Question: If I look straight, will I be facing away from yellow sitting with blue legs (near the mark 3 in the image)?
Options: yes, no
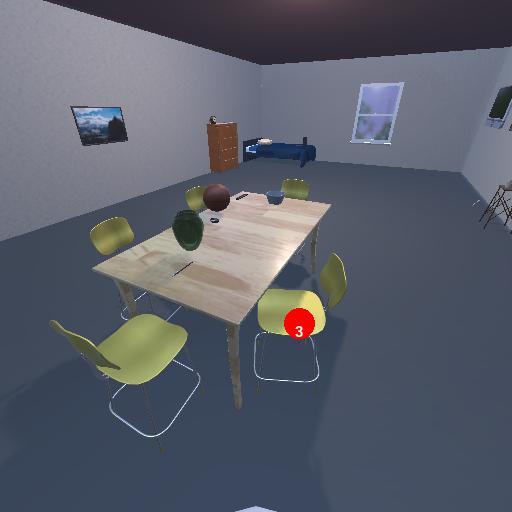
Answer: yes